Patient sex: F
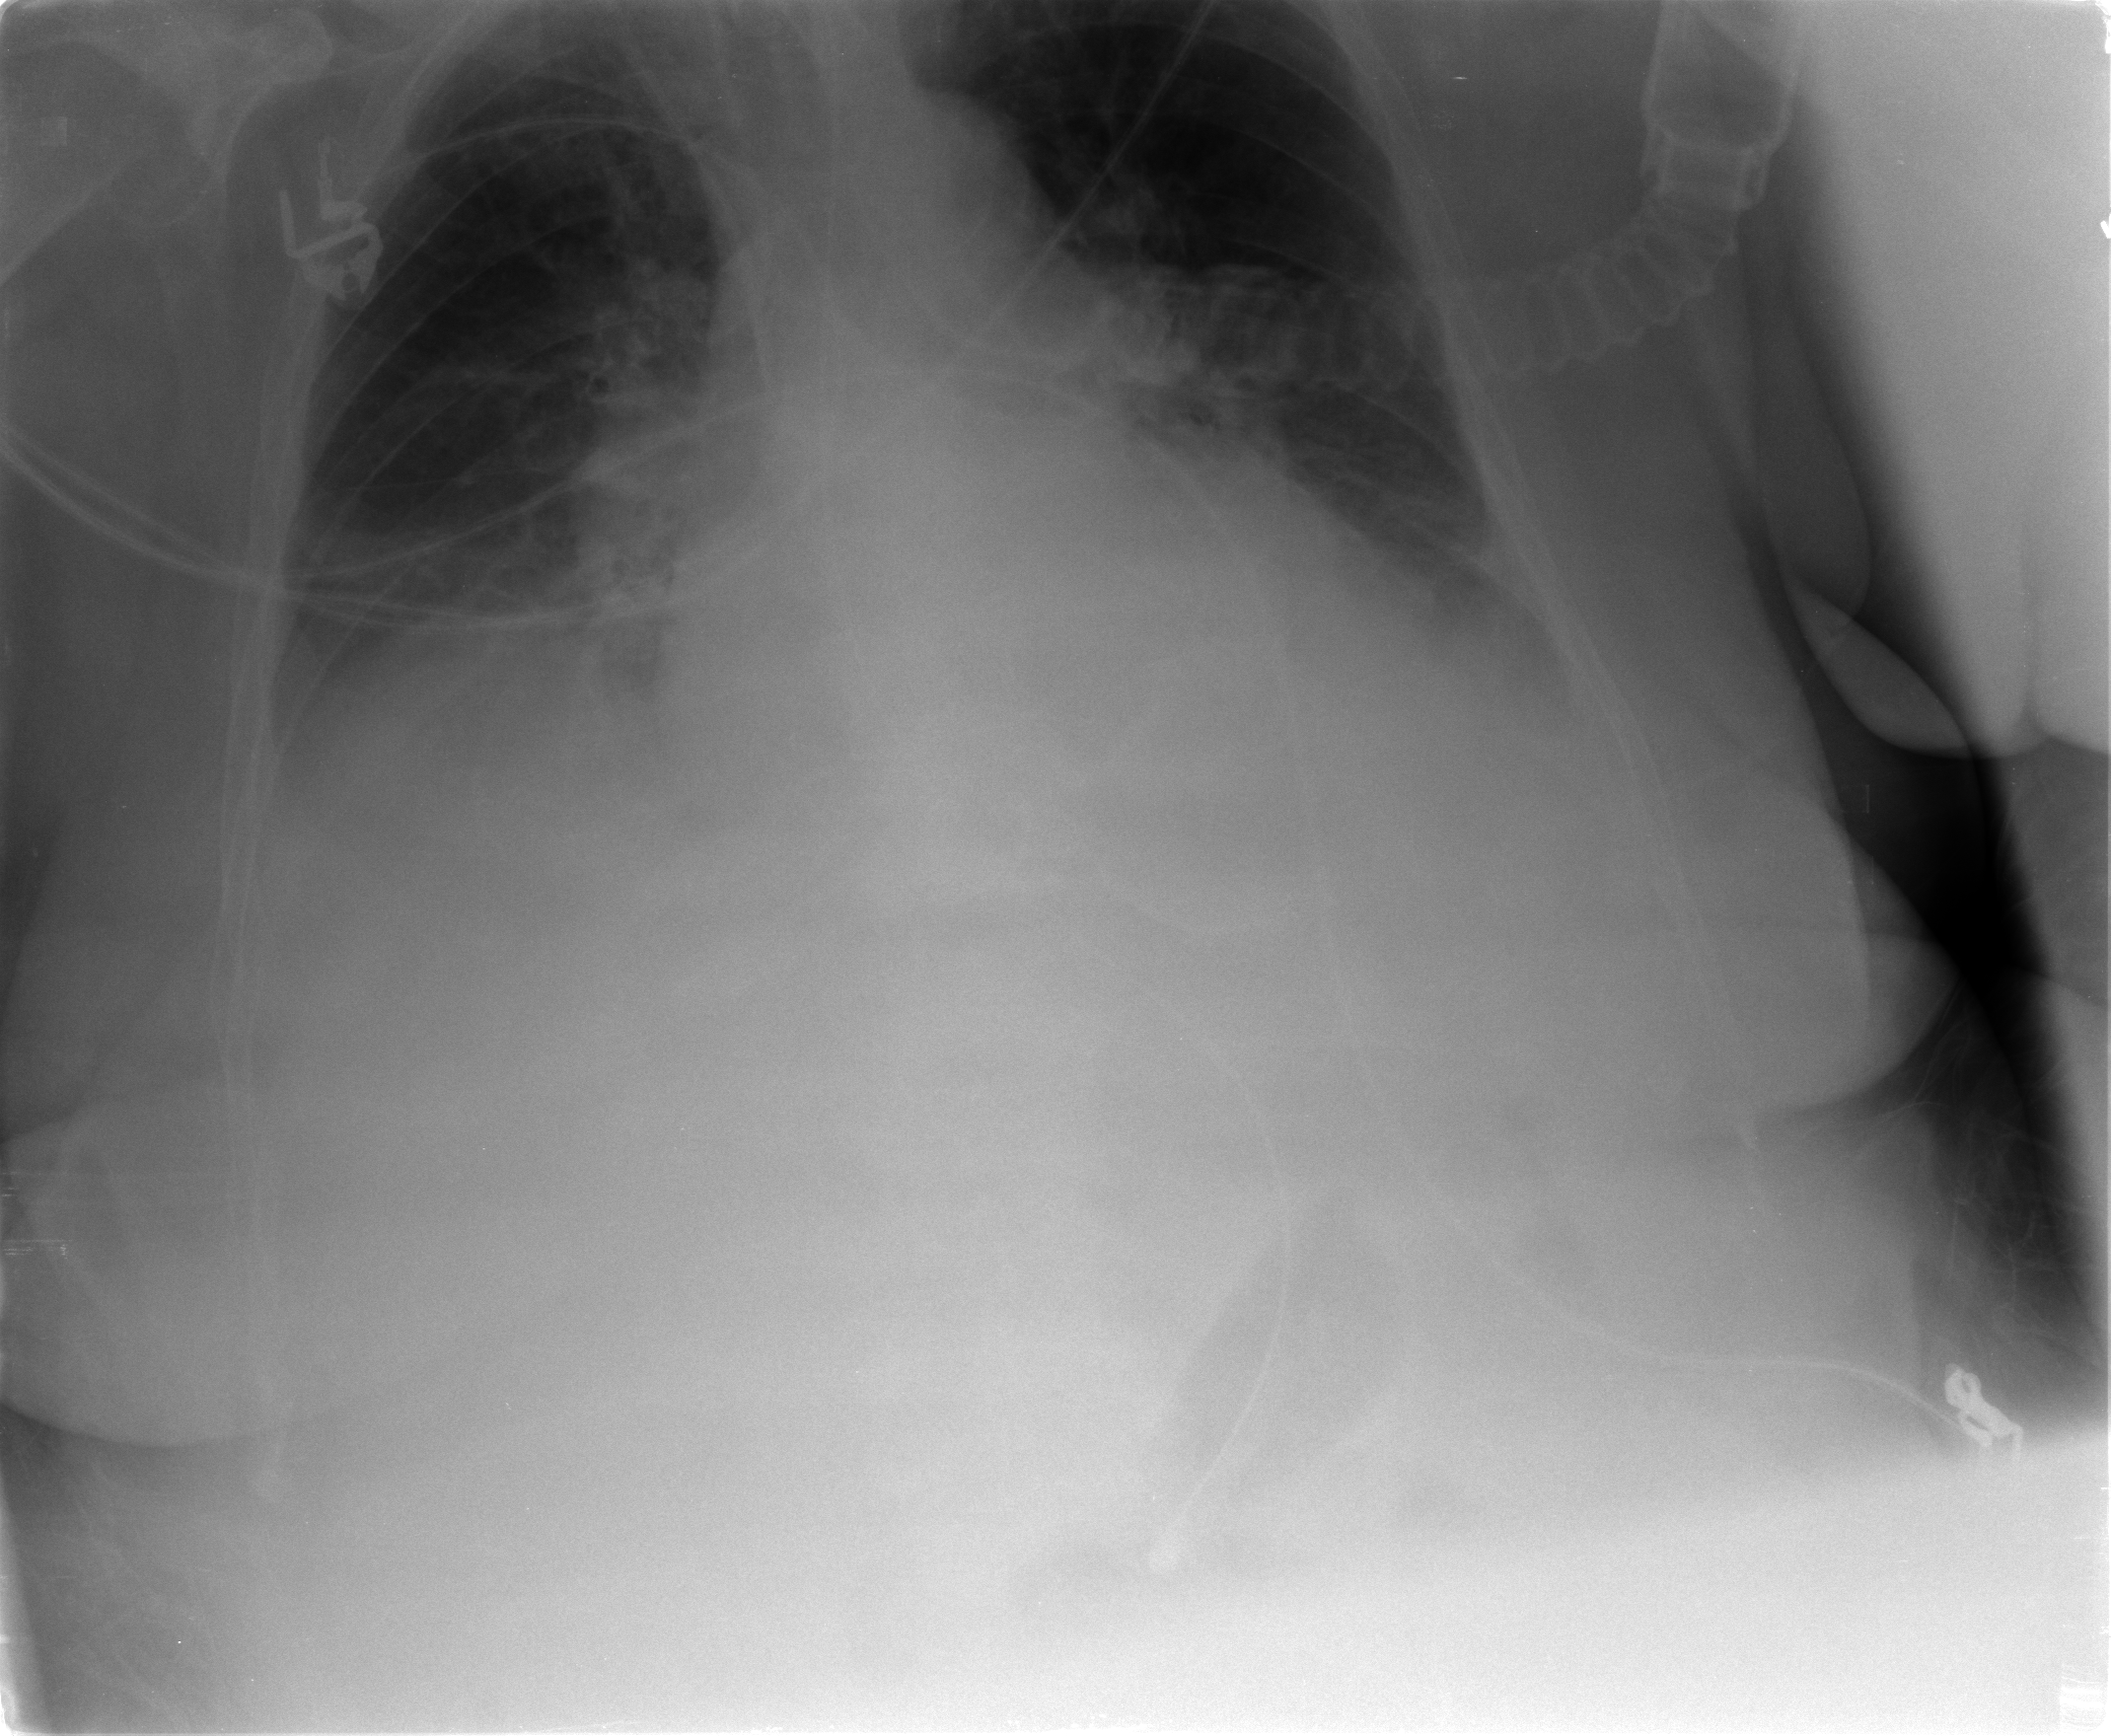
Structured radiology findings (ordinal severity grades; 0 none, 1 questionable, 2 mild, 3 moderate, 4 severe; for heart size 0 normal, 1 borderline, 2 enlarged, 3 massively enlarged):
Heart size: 2
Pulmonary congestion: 2
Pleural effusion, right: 2
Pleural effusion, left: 2
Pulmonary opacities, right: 0
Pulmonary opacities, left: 0
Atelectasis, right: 2
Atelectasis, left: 2